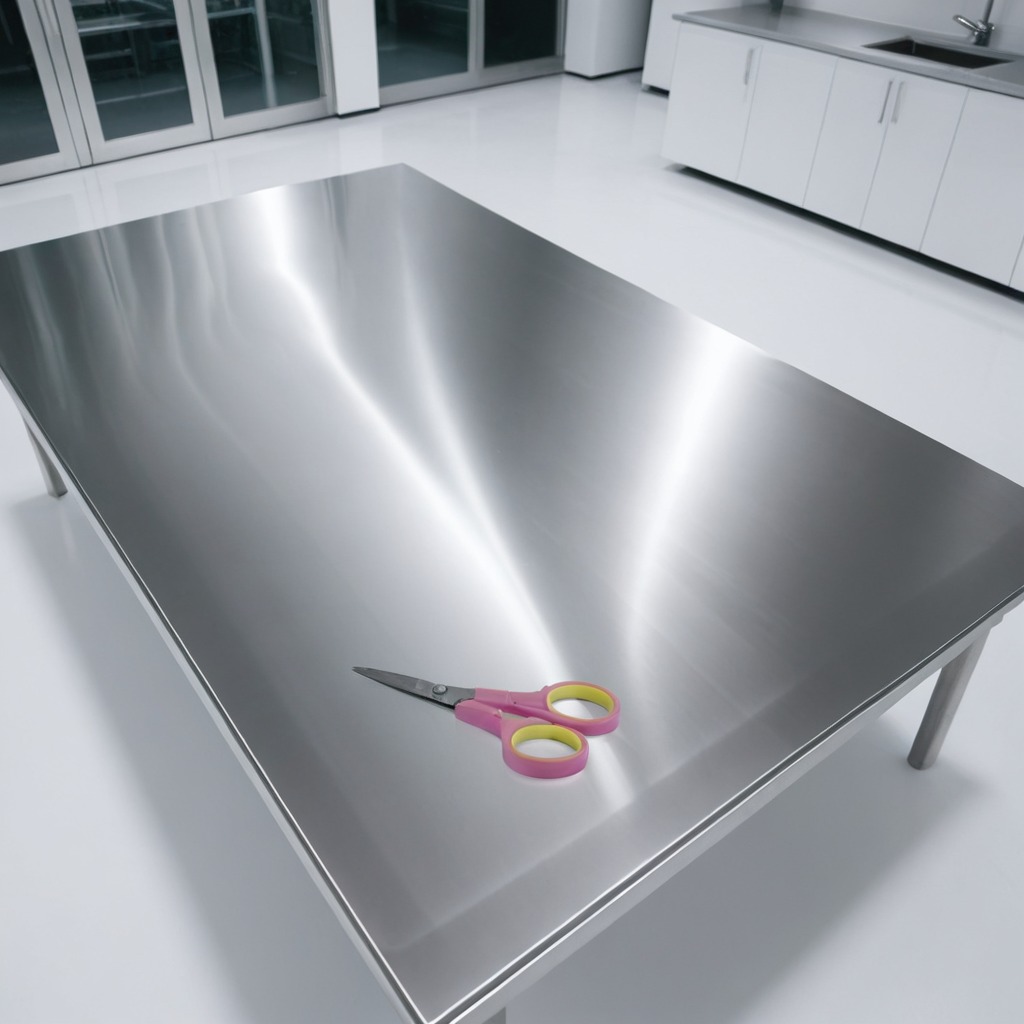
A scissor is lying on the stainless steel table.